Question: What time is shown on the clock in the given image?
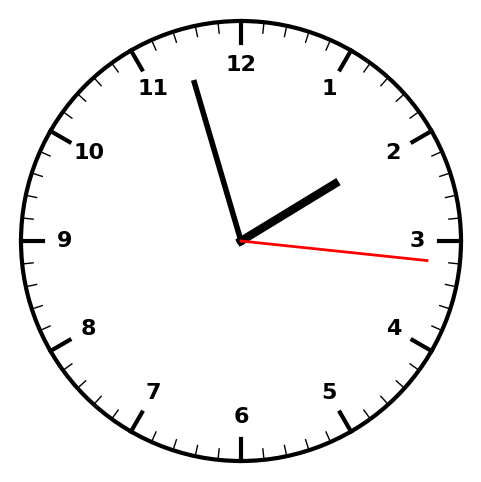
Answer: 01:57:16